Interaction volume radius: 5 \u00c5
Interaction volume height: 15 \u00c5
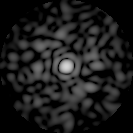
Disorder parameter: 0.8581